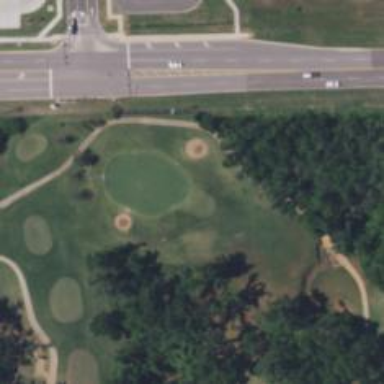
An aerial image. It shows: Golf hole.